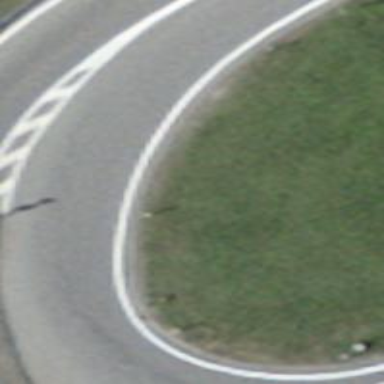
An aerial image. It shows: Tertiary road with asphalt surface.